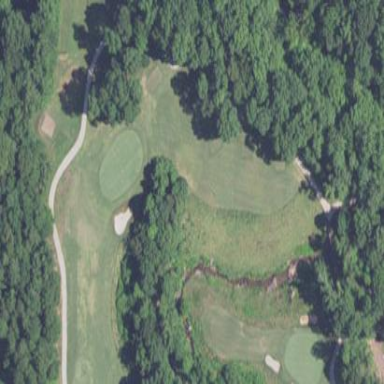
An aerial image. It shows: Water hazard on golf course. The hazard is natural water feature.